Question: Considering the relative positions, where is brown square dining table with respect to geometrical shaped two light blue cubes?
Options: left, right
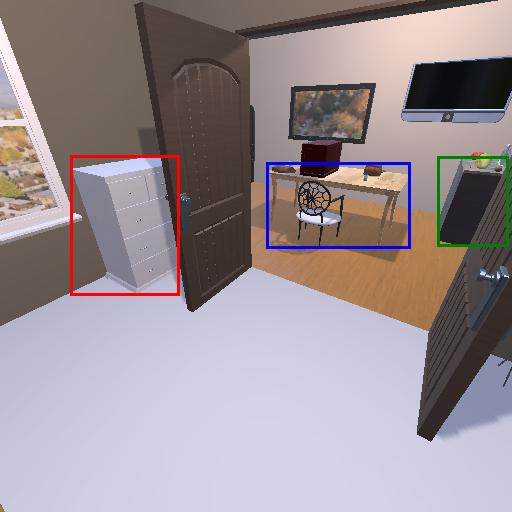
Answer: left